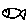
Label: fish